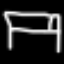
Label: bed